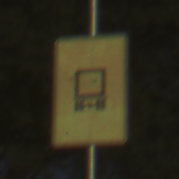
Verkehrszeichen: KennzeichnungspflichtigeFahrzeugeGefaehrlicheGueterOhnePfeilsymbol
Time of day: SunriseSunset
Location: Outdoor (Nature)
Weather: Clear
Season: NotSpecified
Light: Natural